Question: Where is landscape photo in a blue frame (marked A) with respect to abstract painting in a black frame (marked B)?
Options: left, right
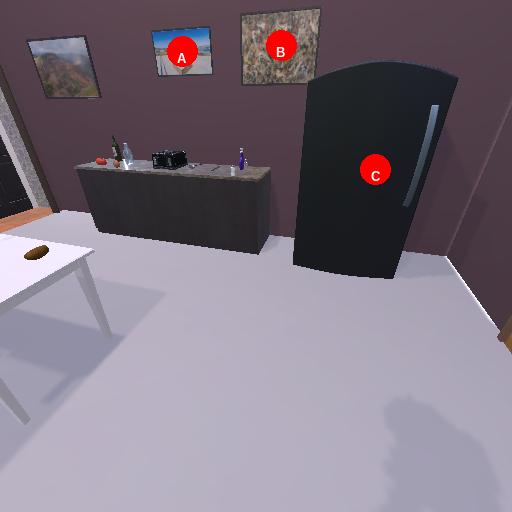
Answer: left